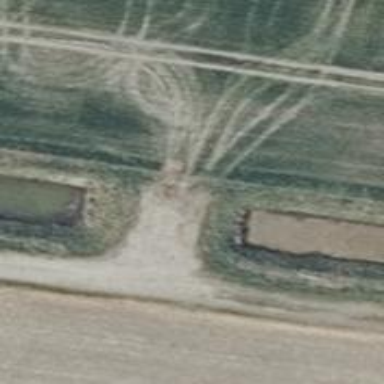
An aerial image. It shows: Culvert tunnel.